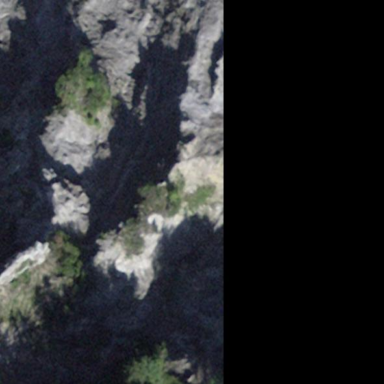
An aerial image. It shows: Landscape of bare rock.